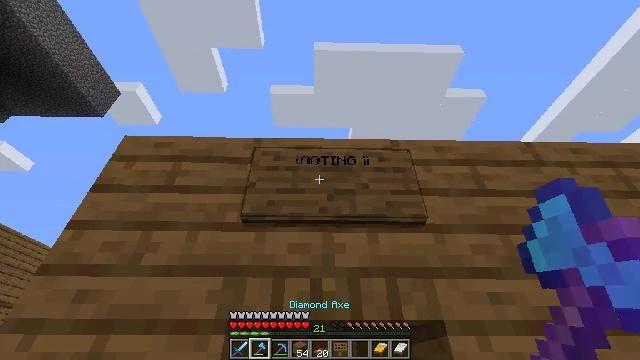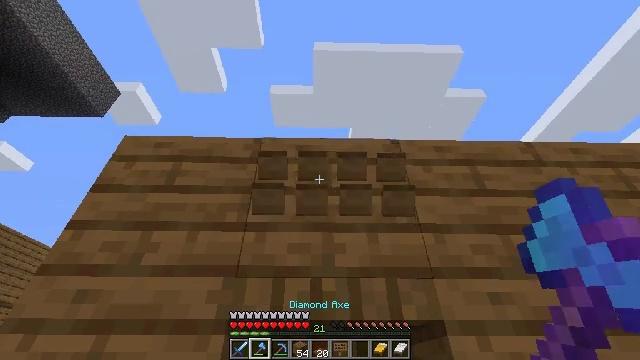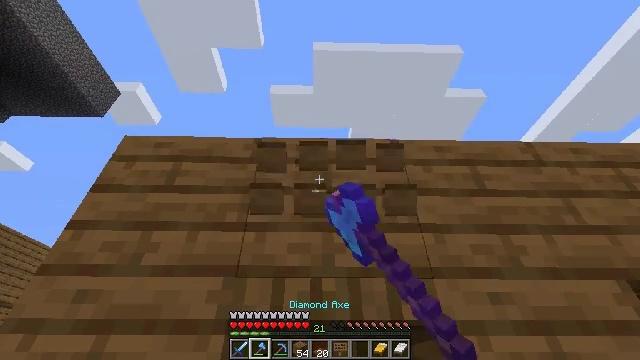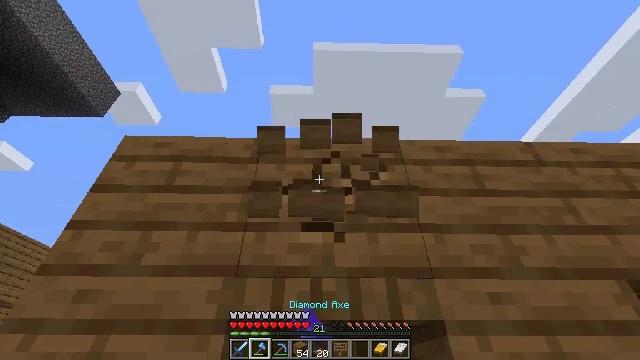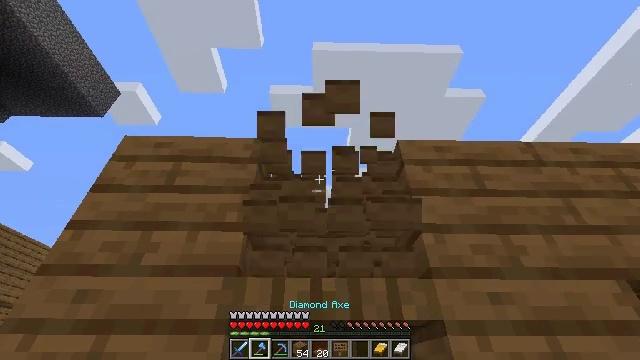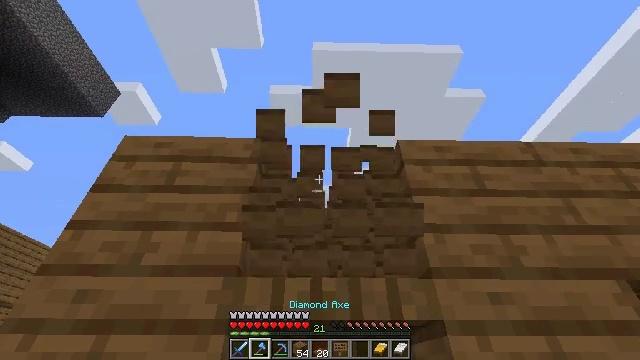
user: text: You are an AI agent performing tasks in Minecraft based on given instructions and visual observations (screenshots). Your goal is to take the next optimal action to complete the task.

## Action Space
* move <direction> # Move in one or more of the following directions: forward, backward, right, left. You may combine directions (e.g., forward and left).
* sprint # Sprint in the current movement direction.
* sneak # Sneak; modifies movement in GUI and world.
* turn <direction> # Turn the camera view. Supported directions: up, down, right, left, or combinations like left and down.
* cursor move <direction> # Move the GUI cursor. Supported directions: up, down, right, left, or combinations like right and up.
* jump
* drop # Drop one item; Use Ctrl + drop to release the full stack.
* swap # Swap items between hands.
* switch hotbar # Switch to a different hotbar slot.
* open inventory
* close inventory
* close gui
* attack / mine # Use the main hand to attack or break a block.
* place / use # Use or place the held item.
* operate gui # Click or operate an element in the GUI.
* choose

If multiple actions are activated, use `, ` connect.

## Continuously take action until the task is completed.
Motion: motion action
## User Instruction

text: Collect a spruce wall sign from the wall.
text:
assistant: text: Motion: attack / mine
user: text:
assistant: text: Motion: attack / mine
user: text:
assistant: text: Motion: attack / mine
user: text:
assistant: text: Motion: attack / mine
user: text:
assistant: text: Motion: attack / mine
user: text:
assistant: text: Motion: attack / mine